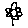
Label: flower